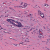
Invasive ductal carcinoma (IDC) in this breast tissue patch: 1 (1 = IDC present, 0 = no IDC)